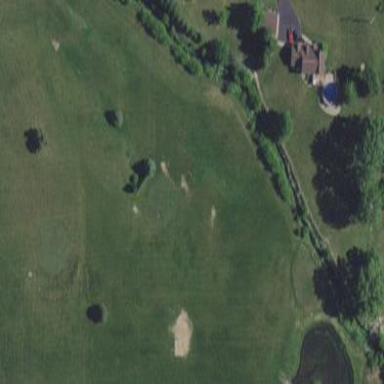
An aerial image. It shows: Golf course surrounded by greenery.